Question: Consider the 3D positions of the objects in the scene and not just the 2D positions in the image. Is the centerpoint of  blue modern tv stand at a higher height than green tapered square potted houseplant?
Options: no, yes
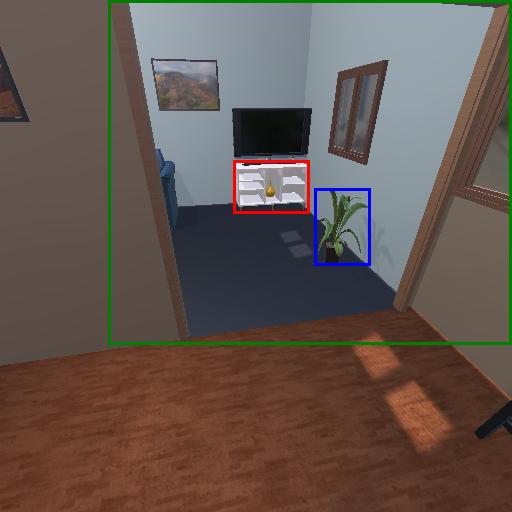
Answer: no